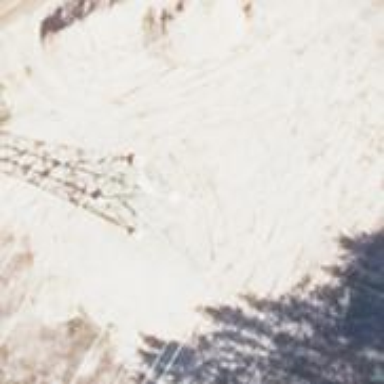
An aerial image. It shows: Power tower.